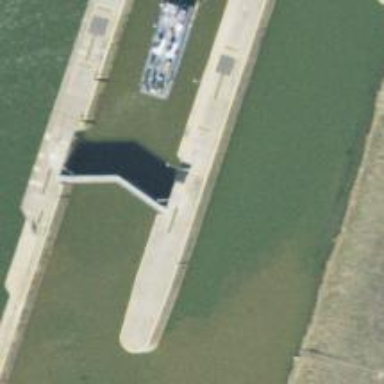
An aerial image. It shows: Lock gate on waterway.